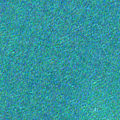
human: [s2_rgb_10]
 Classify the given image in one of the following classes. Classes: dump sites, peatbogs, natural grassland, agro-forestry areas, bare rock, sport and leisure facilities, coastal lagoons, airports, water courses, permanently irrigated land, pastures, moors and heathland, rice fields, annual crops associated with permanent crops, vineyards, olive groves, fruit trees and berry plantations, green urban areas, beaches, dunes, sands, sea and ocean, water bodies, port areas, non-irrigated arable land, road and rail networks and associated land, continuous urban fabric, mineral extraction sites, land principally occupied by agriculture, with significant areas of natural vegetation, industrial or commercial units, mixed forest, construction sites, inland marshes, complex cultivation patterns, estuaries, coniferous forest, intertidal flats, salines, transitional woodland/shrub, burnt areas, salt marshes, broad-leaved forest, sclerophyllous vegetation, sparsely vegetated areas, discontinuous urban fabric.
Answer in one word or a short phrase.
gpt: sea and ocean